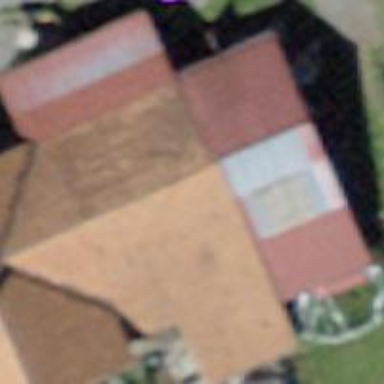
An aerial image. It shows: Barn.